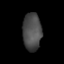
Tissue: lung
Cell type: Others
Senescence score: 0.1872
Nuclear area (px): 689
Mean DAPI intensity: 75.161